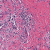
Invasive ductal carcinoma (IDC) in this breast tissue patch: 0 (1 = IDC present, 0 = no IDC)